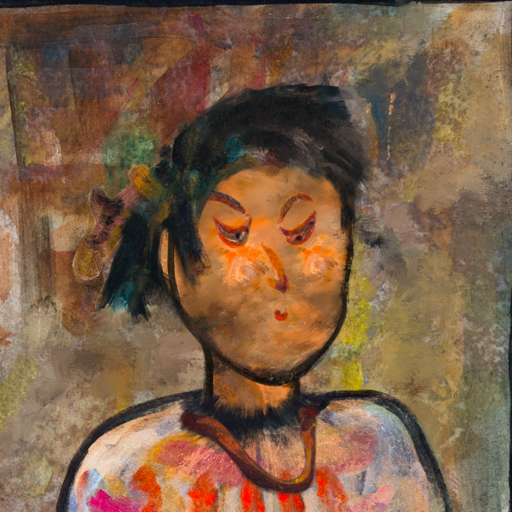
Background: Mosgoul, Head And Neck Side: Gypsy_Queen, Face Side: Hypocrite, Bust: Childish, Hair Side: Pipe, Head Accessory: Blank, Second Necklace: Comrade, Necklace: Blank, Baby: Blank